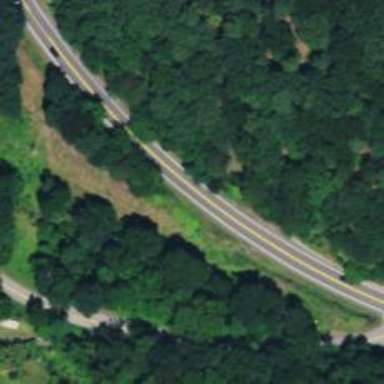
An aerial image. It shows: Asphalt trunk highway.